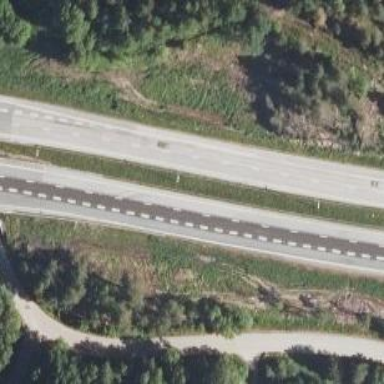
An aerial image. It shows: Motorway.